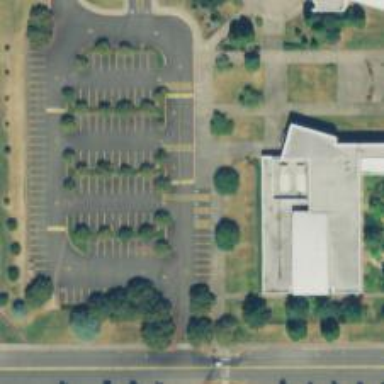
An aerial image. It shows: Parking space is available.